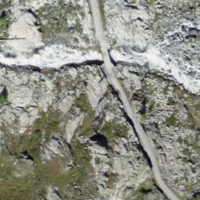
EUNIS habitat code: 48
Species observed at this site:
Dactylorhiza maculata
Capra ibex